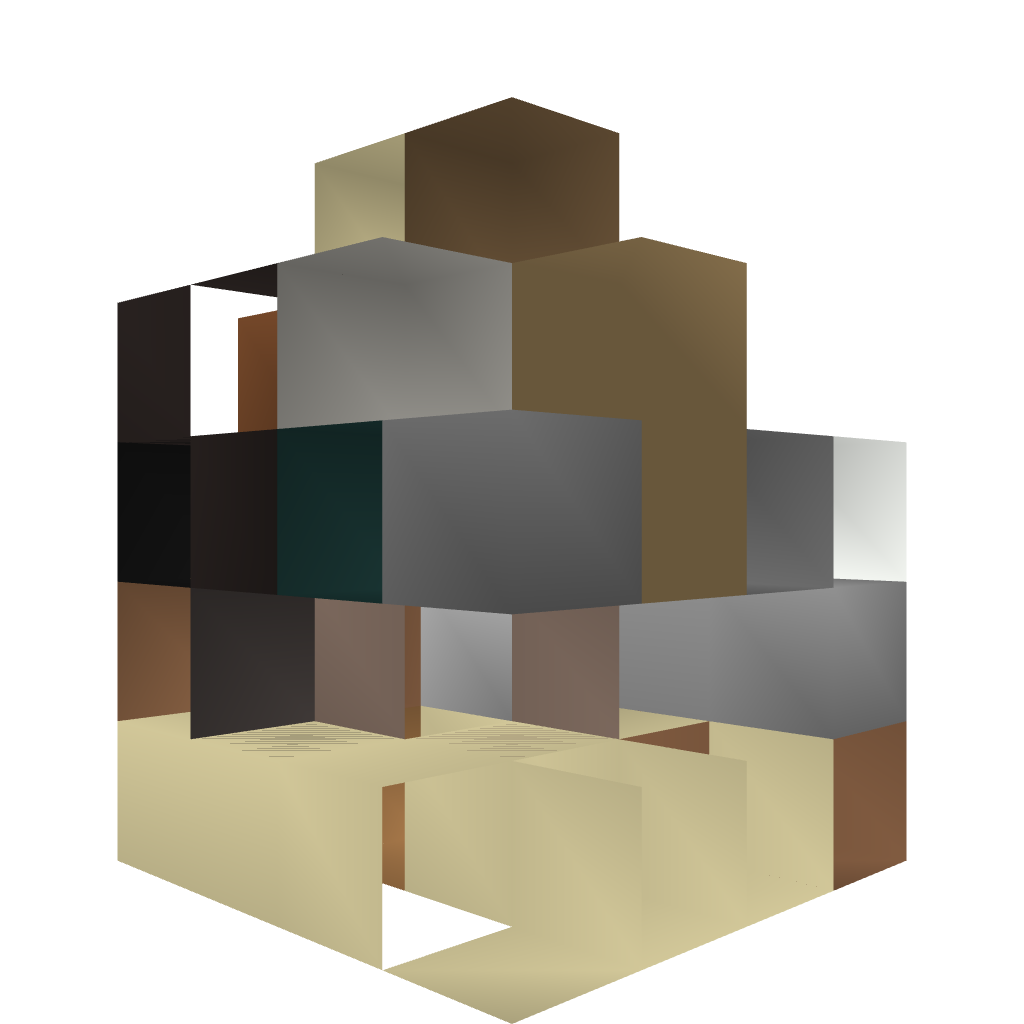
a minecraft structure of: Smallest Minecraft house [with all you will need :)]